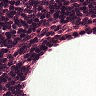
Metastatic tissue present: no